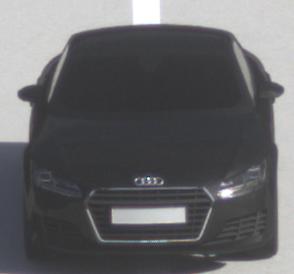
Make: Audi
Model: TT Coupé 1.8 TFSI
Detailed model: TT (8S) Coupé
Model produced from: 2015/08
Model produced until: 2018/06
Doors: 3
Color: black
Road condition: dry road
Daytime: morning or afternoon
Contrast: high contrast